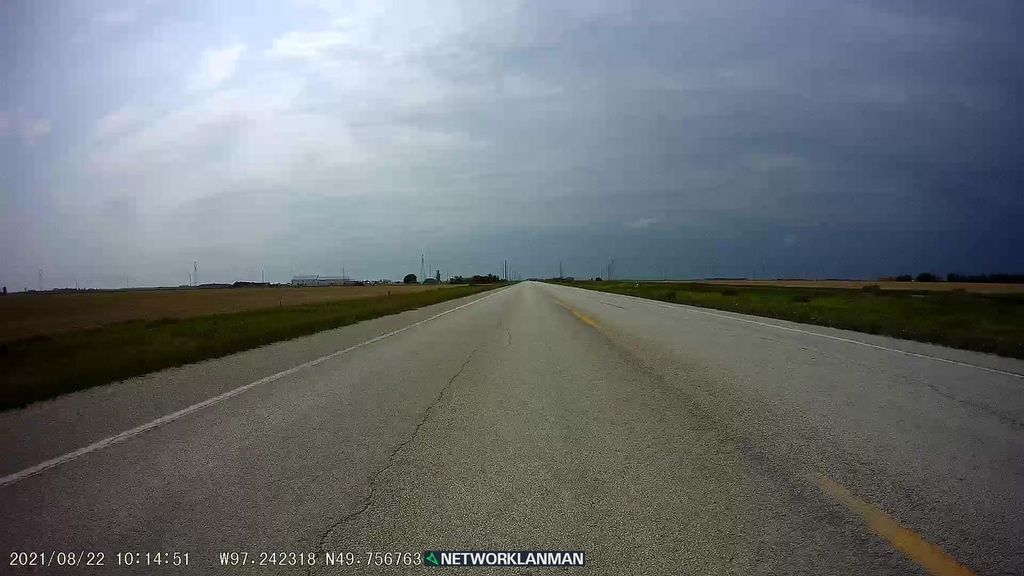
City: winnipeg